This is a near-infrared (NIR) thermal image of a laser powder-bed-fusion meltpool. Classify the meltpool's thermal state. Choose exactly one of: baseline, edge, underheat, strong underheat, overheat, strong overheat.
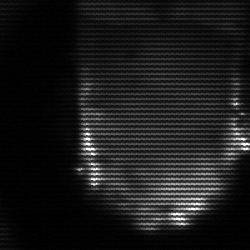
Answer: baseline